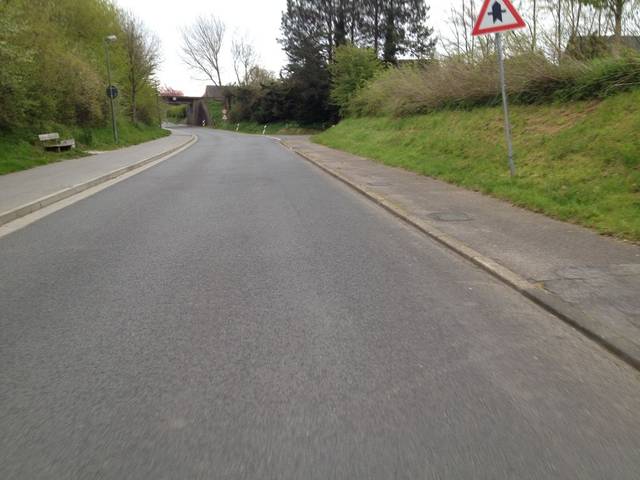
Region: Germany
Coordinates: 54.775, 9.469